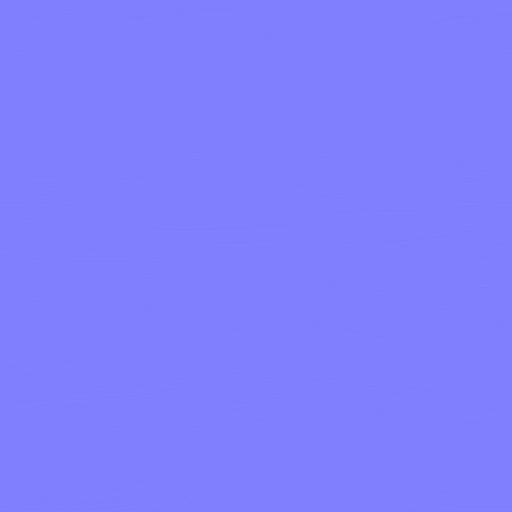
brown orange smooth wood wooden